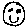
Label: smiley face